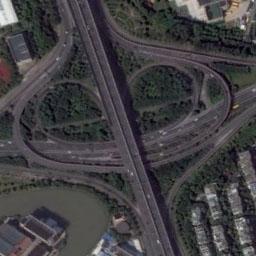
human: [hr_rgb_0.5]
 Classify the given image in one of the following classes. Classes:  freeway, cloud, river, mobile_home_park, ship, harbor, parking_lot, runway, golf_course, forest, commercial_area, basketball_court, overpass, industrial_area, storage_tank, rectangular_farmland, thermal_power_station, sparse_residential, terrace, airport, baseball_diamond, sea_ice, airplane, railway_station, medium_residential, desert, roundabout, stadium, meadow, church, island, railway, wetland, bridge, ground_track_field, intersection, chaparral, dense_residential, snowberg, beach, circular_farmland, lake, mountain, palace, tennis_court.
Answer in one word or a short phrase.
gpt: overpass